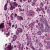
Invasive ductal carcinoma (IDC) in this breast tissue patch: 1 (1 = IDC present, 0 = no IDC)